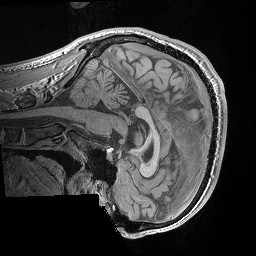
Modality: T1w
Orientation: sagittal
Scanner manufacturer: siemens
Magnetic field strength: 3 T
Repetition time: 0.02 s
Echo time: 0.00492 s